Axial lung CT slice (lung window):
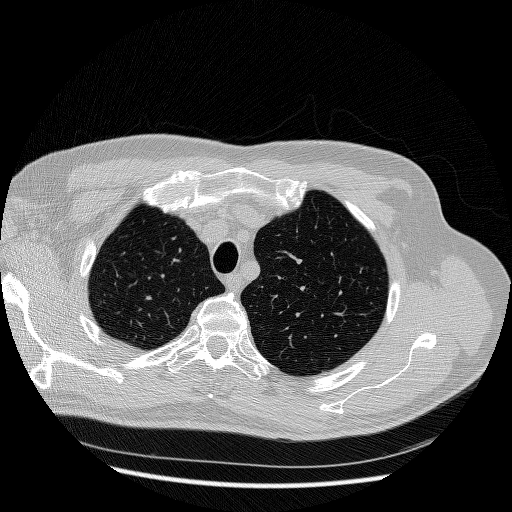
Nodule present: no